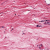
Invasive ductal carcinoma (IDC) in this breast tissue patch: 0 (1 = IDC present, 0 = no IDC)